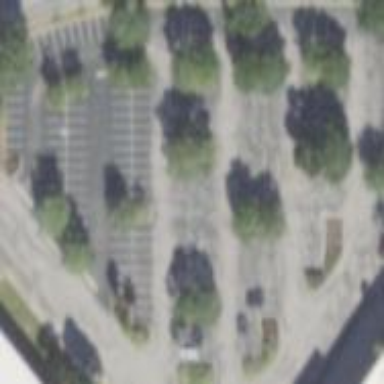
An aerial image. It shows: Parking area with surface.